Field crop: maize
Growth stage: 2
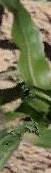
Species: maize